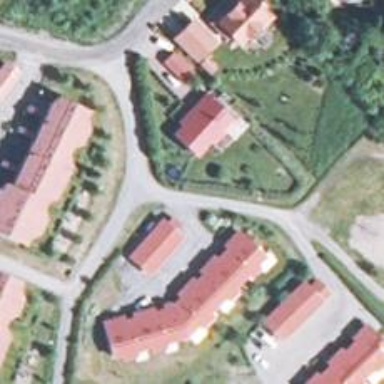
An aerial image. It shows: Living street.